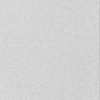
Label: dusty